Interaction volume radius: 10 \u00c5
Interaction volume height: 10 \u00c5
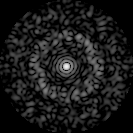
Disorder parameter: 0.8781